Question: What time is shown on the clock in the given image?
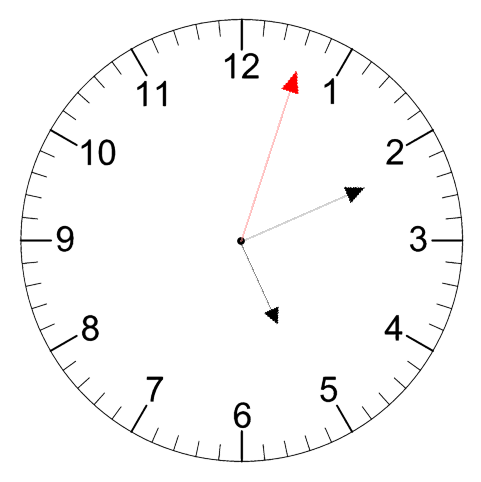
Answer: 05:11:03